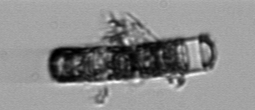
Label: Paralia_sulcata